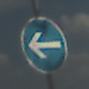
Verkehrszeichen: VorgeschriebeneFahrtrichtungHierLinks
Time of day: MorningAfternoon
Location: Outdoor (Beach)
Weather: PartlyCloudy
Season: NotSpecified
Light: Natural